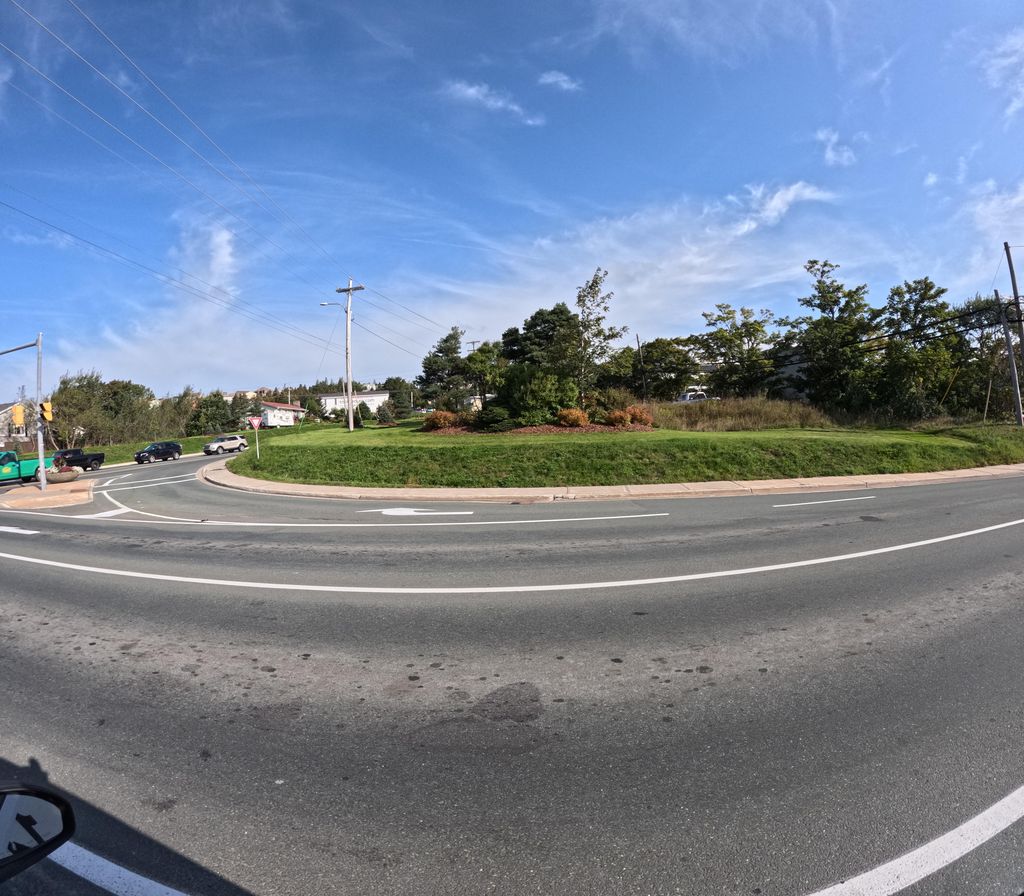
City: st_johns